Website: apple
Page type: address-validator
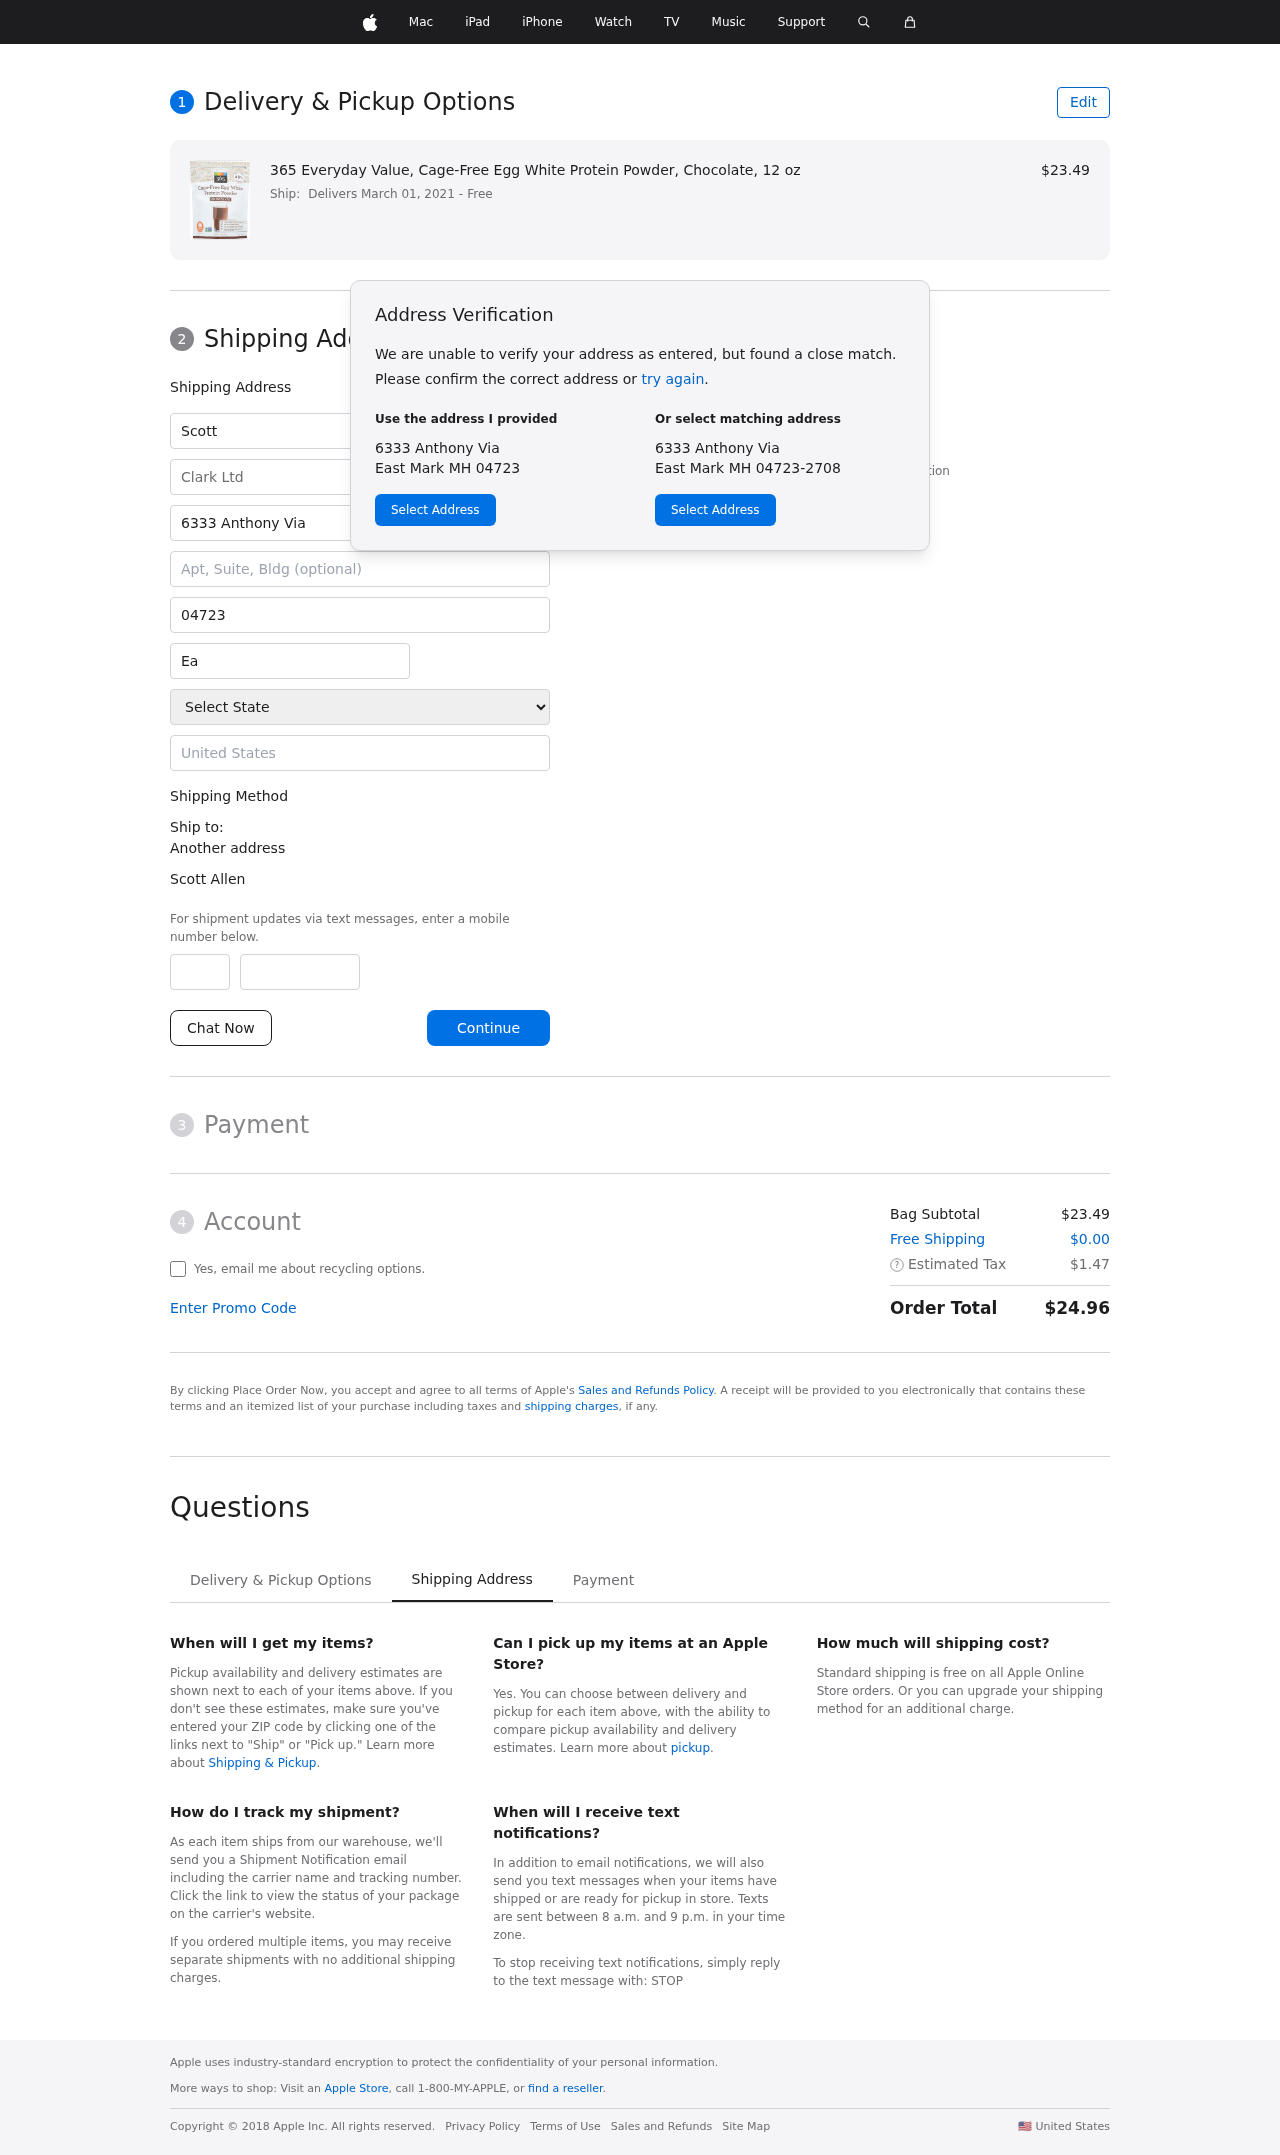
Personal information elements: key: PII_CITY
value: East Mark
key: PII_COMPANY
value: Clark Ltd
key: PII_COUNTRY
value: United States
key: PII_FIRSTNAME
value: Scott
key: PII_FULLNAME
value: Scott Allen
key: PII_LASTNAME
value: Allen
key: PII_PHONE_AREA
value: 385
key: PII_PHONE_SUFFIX
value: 4209
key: PII_POSTCODE
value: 04723
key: PII_STATE
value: MH
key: PII_STREET
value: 6333 Anthony Via
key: PII_CITY_STATE_ZIP
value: East Mark MH 04723
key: PII_STATE_ABBR
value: MH
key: PII_POSTCODE_FULL
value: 04723
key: PII_POSTCODE_NUMERIC
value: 4723
Product elements: key: PRODUCT1_NAME
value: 365 Everyday Value, Cage-Free Egg White Protein Powder, Chocolate, 12 oz
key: PRODUCT1_PRICE
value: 23.49
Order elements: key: ORDER_DELIVERY_DATE
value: Delivers March 01, 2021
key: ORDER_SUBTOTAL
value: $23.49
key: ORDER_SHIPPING_COST
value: $0.00
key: ORDER_TAX
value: $1.47
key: ORDER_TOTAL
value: $24.96